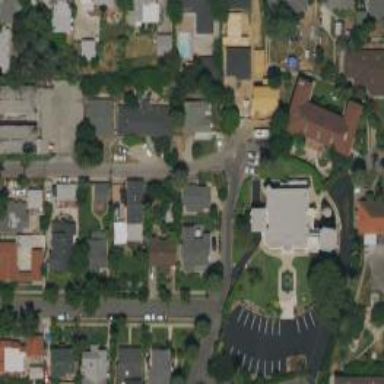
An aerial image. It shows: Residential road.